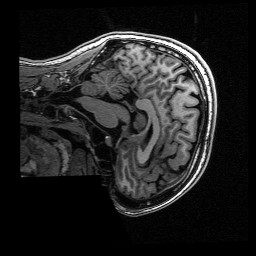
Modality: T1w
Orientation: sagittal
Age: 23
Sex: female
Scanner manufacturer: siemens
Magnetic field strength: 3 T
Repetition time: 2.53 s
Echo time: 0.00126 s